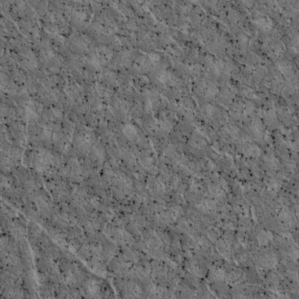
Label: non_frost